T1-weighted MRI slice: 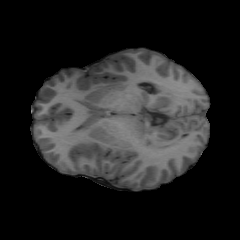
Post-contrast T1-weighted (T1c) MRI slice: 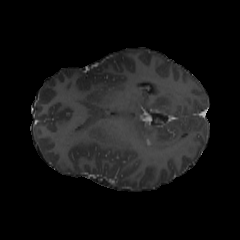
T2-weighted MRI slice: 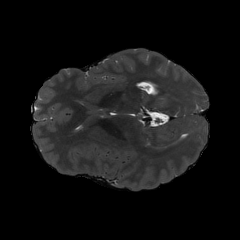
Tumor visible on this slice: no